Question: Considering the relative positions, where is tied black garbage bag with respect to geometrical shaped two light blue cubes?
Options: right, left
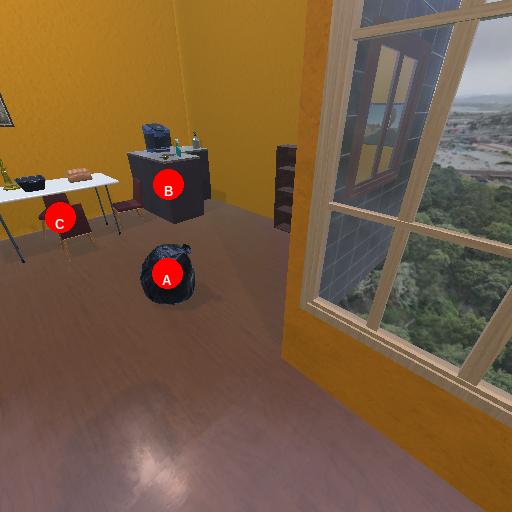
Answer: right